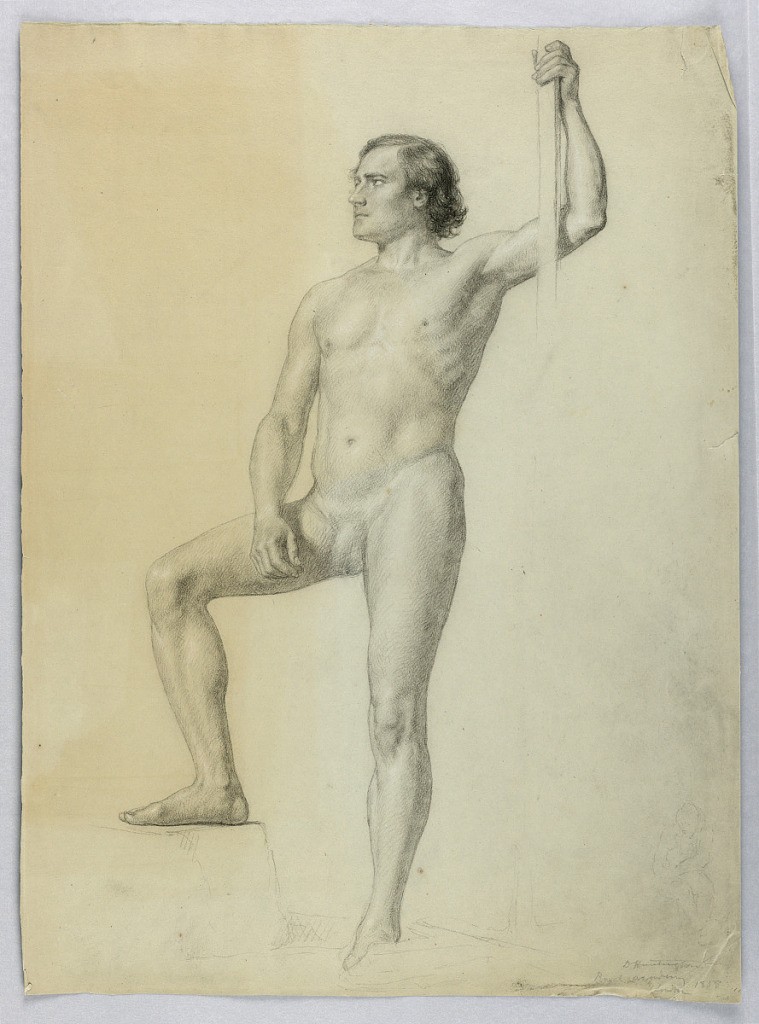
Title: Male Nude with One Foot on a Step
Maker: Daniel Huntington, American, 1816–1906
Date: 1858
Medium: Graphite Support: green wove paper
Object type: Drawing
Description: Vertical rectangle. He stands turned toward the left, his right foot on a step, his right arm on his thigh, his left hand holding a pole at right.